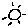
Label: sun